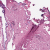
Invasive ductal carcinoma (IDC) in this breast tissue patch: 0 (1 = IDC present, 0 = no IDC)